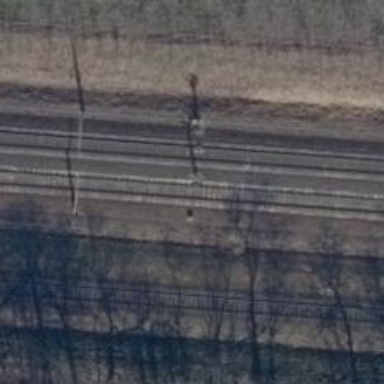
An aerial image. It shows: Railway signal.